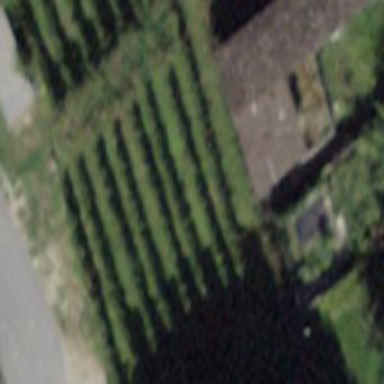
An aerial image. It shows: Vineyard with grape crops.